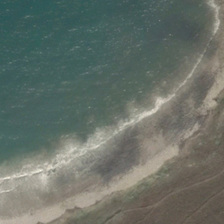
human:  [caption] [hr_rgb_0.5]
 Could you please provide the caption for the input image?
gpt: white waves are between yellow beach and green ocean .

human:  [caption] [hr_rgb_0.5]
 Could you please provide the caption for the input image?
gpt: white waves are between yellow beach and green ocean .

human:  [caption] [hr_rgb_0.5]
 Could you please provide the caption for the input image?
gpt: white waves are between yellow beach and green ocean .

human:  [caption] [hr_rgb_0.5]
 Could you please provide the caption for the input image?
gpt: white waves are between yellow beach and green ocean .

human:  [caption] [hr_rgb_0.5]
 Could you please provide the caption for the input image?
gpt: white waves are between yellow beach and green ocean .